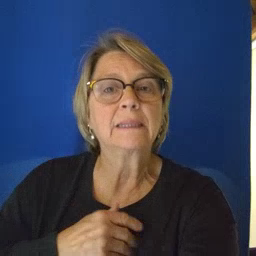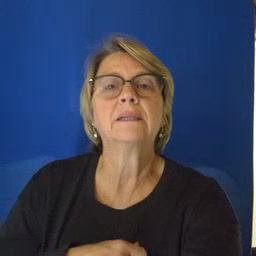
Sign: please